Interaction volume radius: 5 \u00c5
Interaction volume height: 25 \u00c5
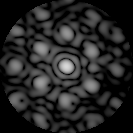
Disorder parameter: 0.5012